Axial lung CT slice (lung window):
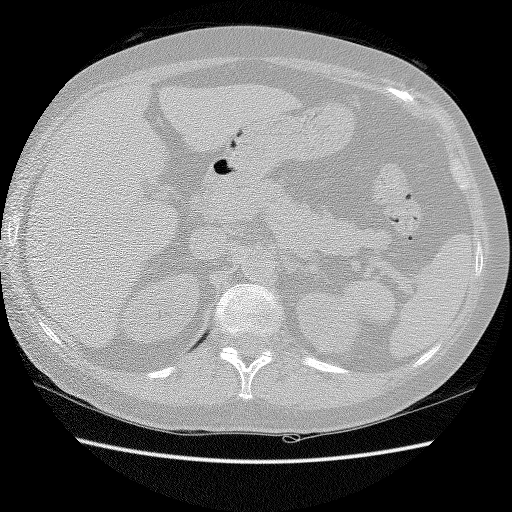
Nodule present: no